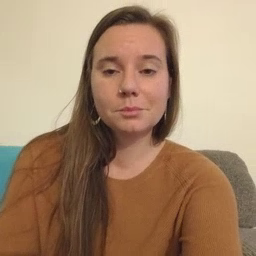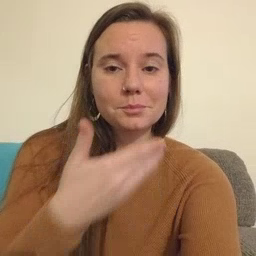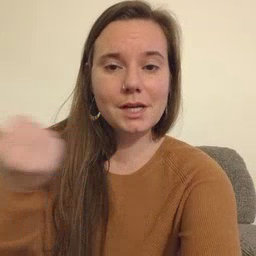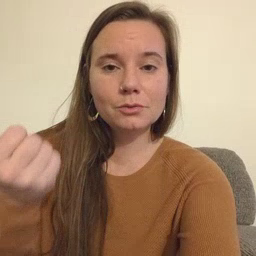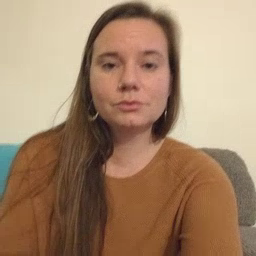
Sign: better